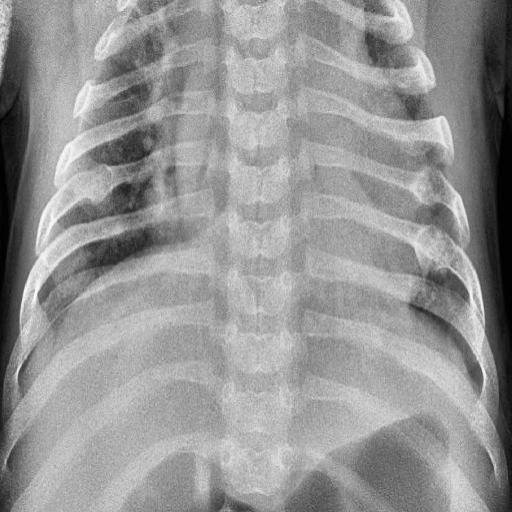
Finding: PNEUMONIA